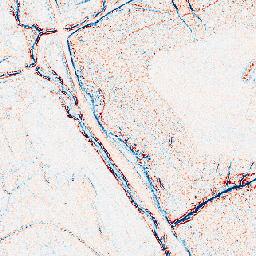
Category: edge_preserving
Decomposition family: bilateral
Decomposition parameters: d: 5
sigma_color: 25
sigma_space: 50
Upsampling method: area
Upsampling parameters: scale: 8
Upsampling scale: 8